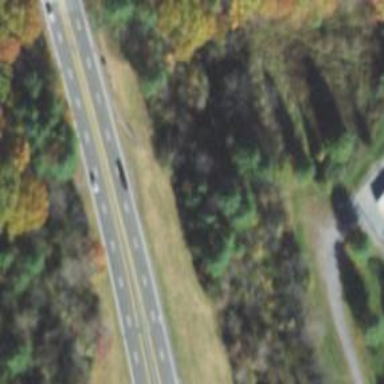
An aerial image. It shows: Trunk highway with expressway features.